Interaction volume radius: 5 \u00c5
Interaction volume height: 20 \u00c5
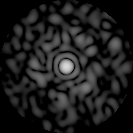
Disorder parameter: 0.8496